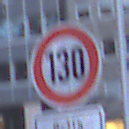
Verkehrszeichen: Geschwindigkeit130
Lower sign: ZeitangabenOhneBeschraenkungAufWochentage2
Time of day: SunriseSunset
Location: Outdoor (Urban)
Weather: PartlyCloudy
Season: NotSpecified
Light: Natural